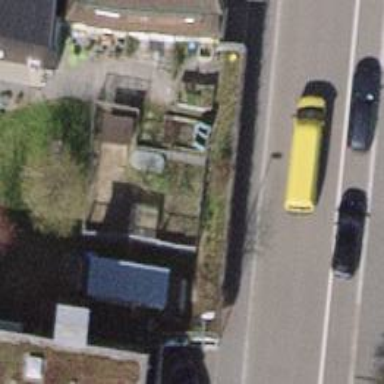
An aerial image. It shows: Bicycle parking shed.